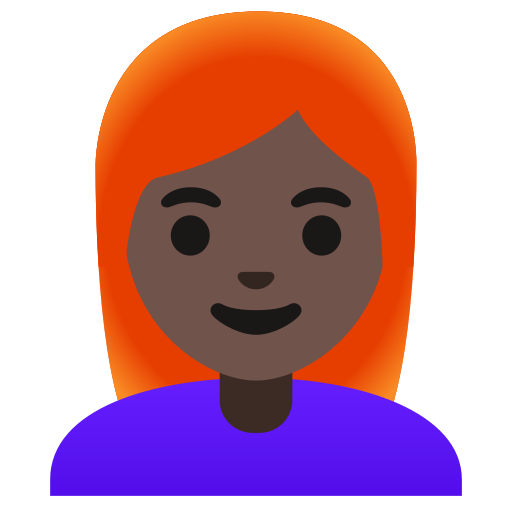
Emoji: 👩🏿‍🦰